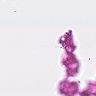
Metastatic tissue present: no